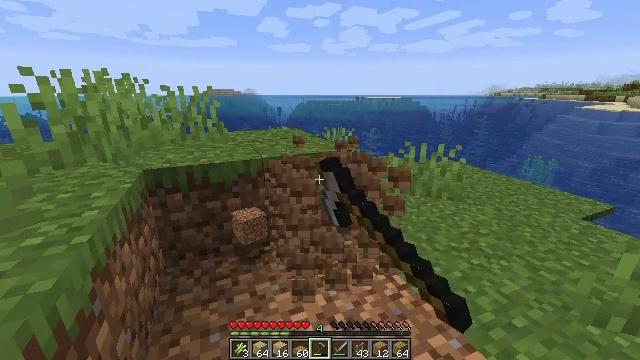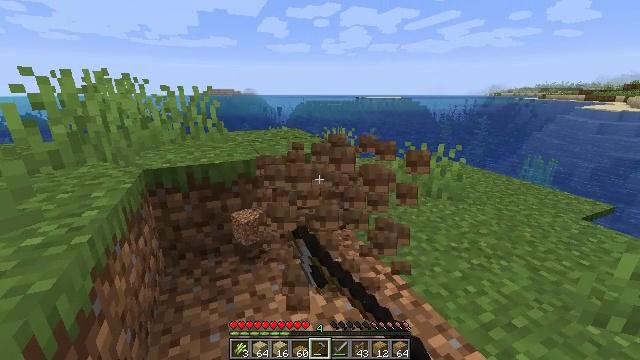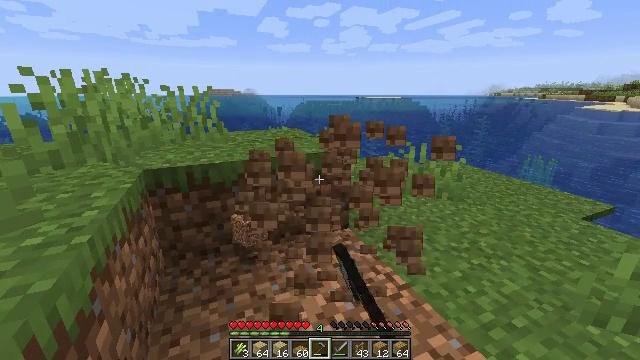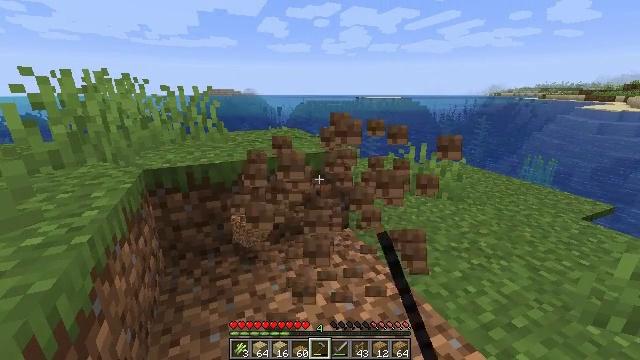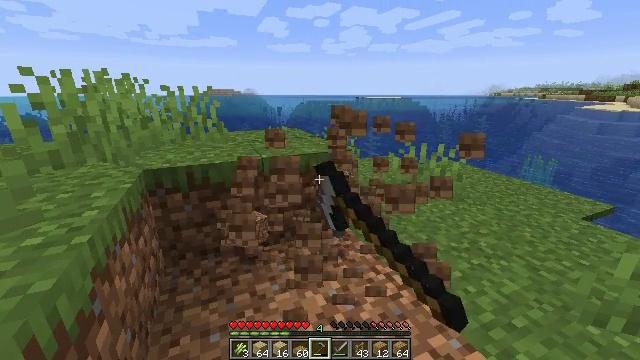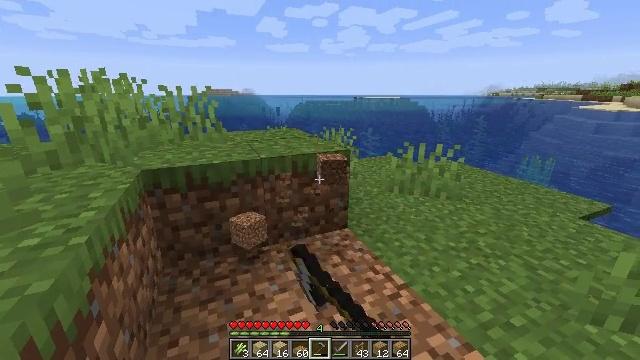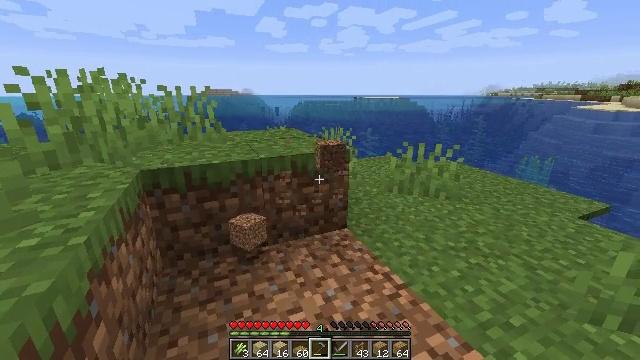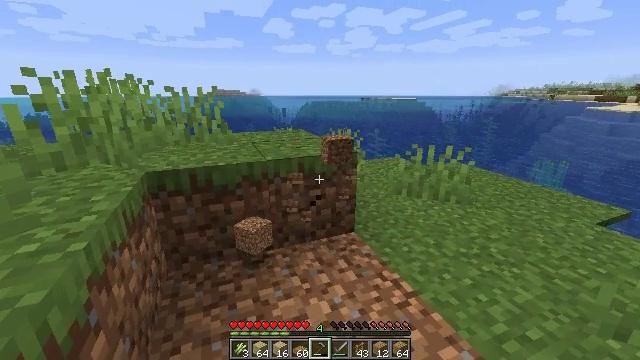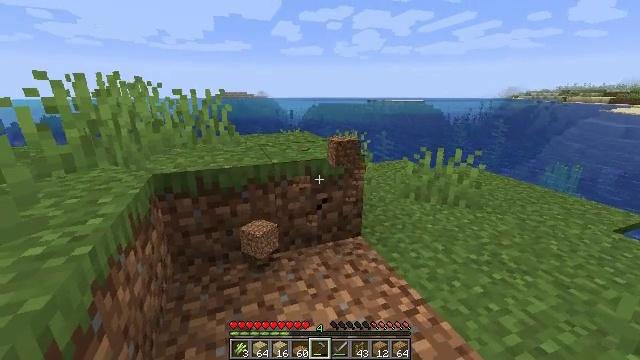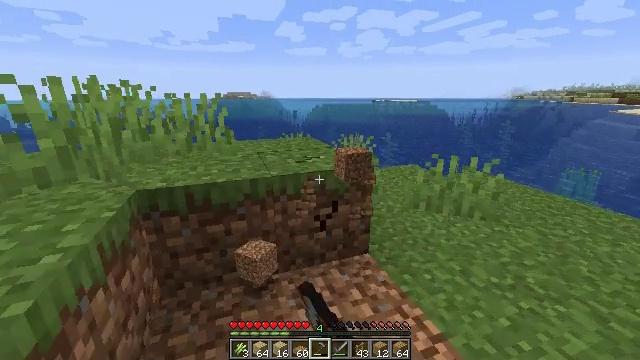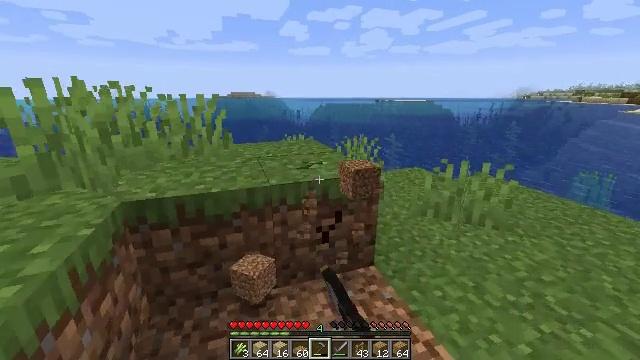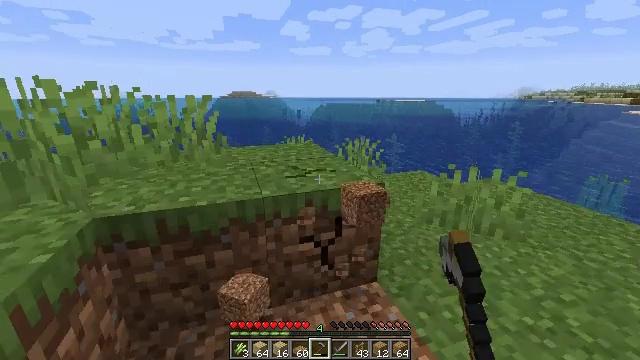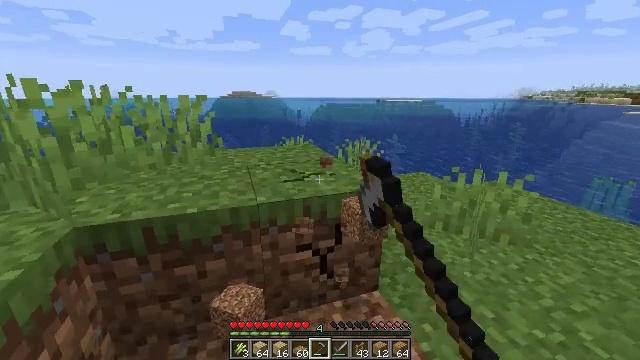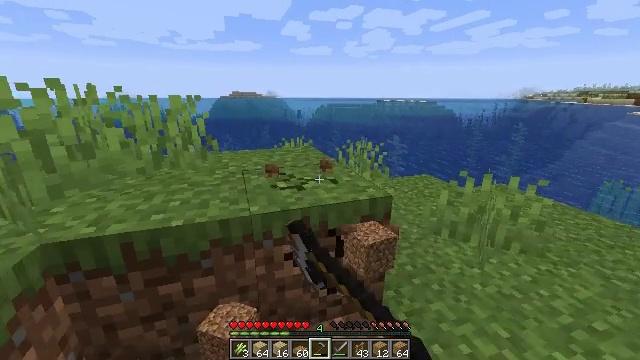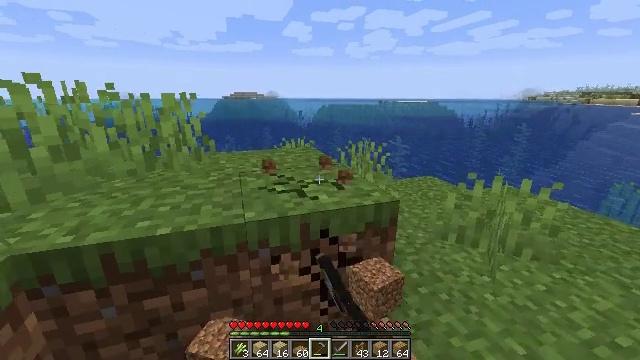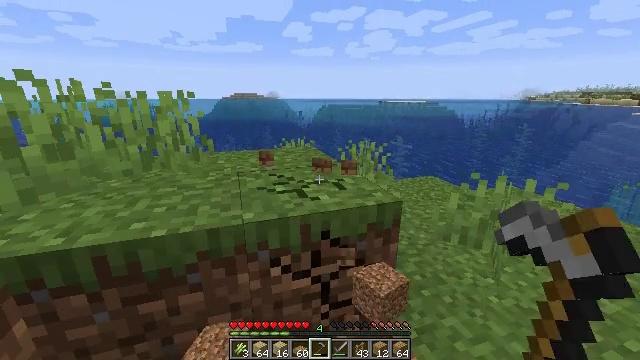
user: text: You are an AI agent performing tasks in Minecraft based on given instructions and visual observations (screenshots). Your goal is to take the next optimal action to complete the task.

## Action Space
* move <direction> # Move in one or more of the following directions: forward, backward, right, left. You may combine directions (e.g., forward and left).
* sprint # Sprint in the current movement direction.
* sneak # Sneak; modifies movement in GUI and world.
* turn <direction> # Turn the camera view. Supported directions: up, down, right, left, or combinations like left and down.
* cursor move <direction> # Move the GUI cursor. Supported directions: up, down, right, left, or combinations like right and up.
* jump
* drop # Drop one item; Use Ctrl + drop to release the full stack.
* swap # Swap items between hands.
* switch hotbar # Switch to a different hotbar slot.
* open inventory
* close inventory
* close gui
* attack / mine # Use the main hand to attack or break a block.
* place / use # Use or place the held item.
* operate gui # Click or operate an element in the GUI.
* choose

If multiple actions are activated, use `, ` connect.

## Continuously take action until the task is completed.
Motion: motion action
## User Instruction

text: Break the grass block.
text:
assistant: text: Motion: attack / mine
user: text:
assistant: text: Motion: attack / mine
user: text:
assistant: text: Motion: attack / mine
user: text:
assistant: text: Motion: attack / mine
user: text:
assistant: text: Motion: attack / mine
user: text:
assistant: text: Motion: attack / mine
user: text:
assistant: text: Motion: move forward, turn left, attack / mine
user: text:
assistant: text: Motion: move forward, turn left, attack / mine
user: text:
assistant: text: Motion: move forward, attack / mine
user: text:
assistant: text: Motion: move forward, attack / mine
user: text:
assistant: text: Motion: move forward, attack / mine
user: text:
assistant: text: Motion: move forward, attack / mine
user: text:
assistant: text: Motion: attack / mine
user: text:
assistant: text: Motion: attack / mine
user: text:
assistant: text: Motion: attack / mine
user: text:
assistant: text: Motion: attack / mine
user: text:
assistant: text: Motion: turn down, attack / mine
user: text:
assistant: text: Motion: attack / mine
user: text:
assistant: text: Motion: turn left and down, attack / mine
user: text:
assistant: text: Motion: attack / mine
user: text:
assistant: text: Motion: attack / mine
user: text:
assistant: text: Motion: attack / mine
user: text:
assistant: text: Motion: attack / mine
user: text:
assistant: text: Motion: attack / mine
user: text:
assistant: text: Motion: attack / mine
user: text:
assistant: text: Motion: attack / mine
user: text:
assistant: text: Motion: attack / mine
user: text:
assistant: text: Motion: attack / mine
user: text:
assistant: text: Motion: attack / mine
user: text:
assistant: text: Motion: attack / mine